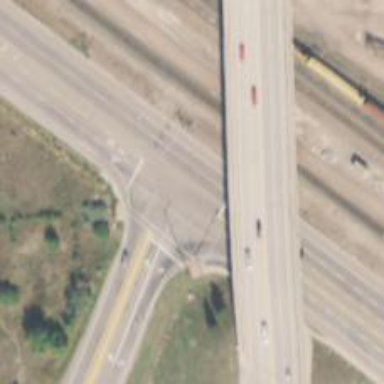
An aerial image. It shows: Trunk link highway with asphalt surface.